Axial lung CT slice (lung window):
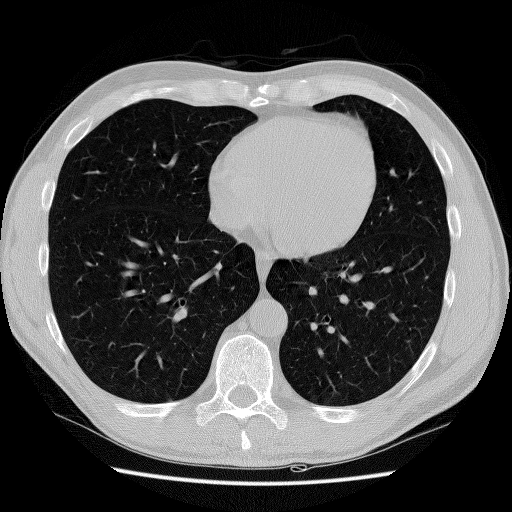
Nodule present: no